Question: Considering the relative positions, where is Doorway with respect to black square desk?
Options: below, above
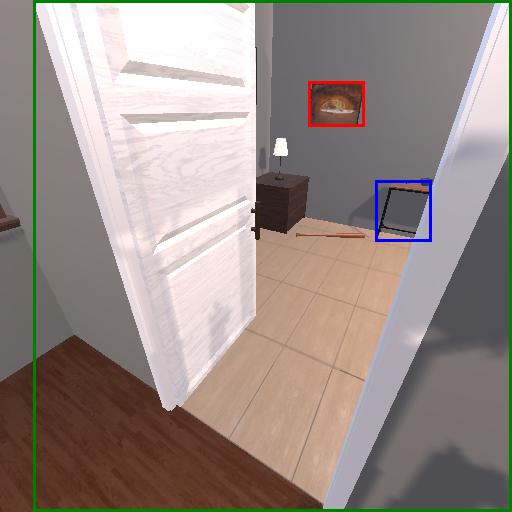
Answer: below